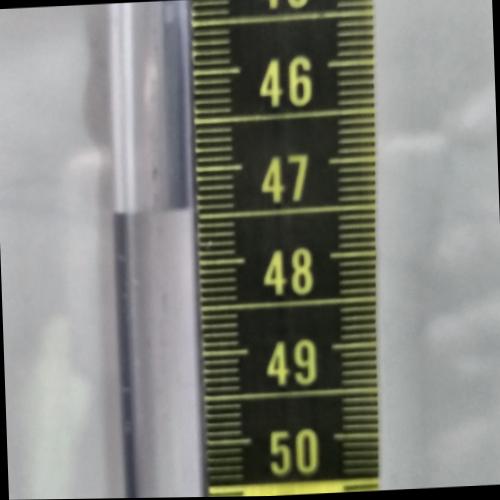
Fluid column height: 47.4 cm